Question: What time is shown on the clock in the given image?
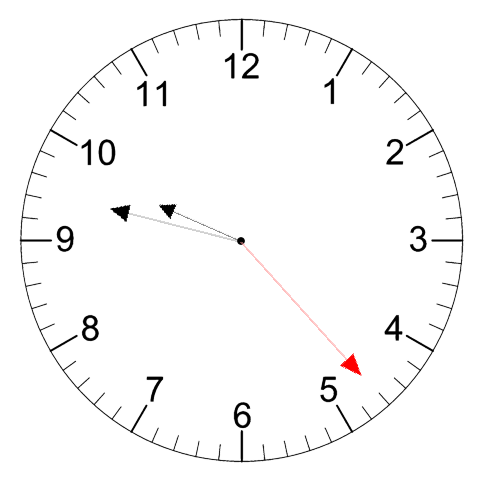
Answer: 09:47:23